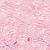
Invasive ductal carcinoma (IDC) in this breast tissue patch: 0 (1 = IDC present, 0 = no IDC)